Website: walmart
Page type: account-selection
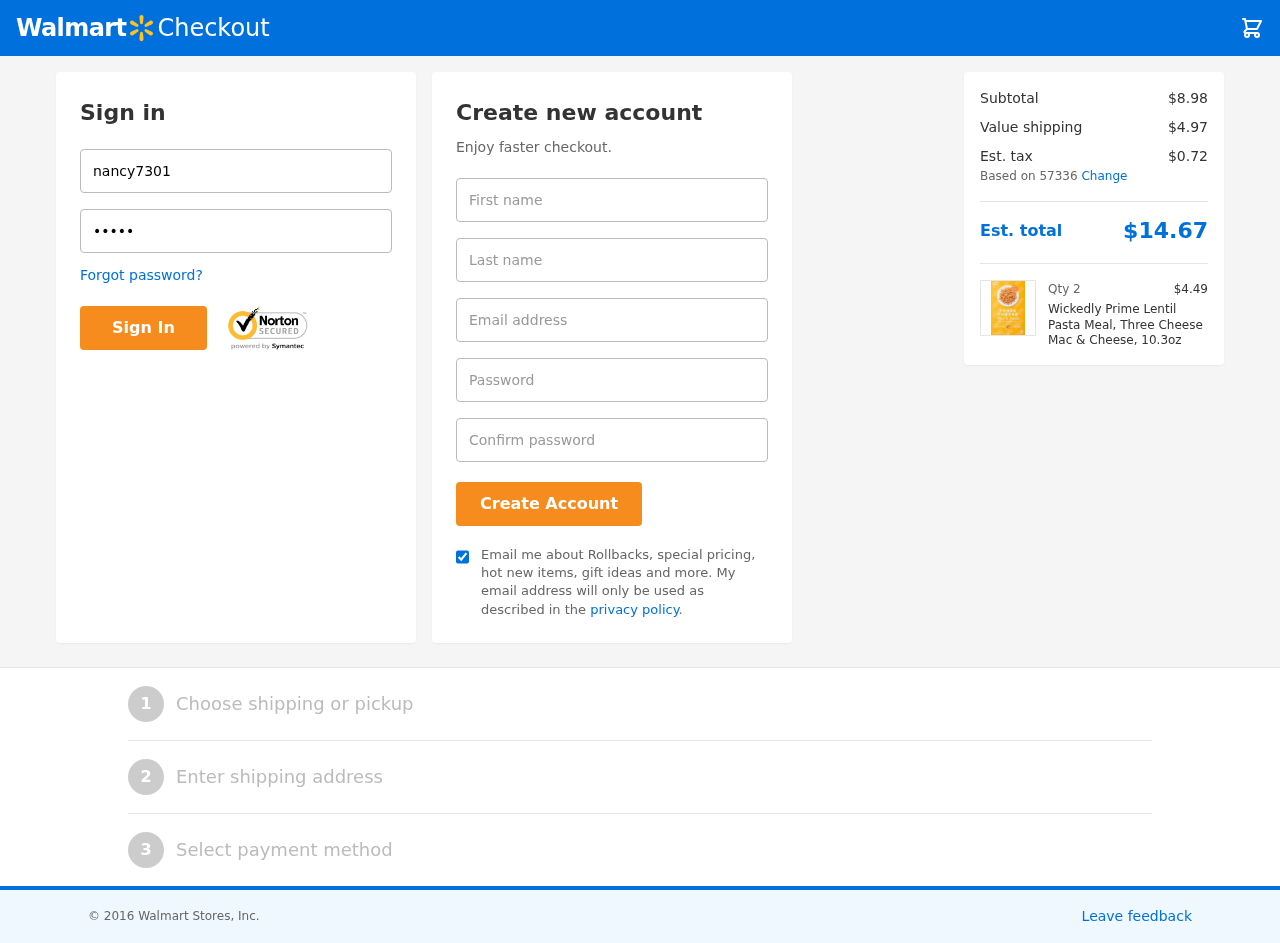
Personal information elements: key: PII_EMAIL
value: nancy_ferguson@gmail.com
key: PII_FIRSTNAME
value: Nancy
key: PII_LASTNAME
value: Ferguson
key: PII_LOGIN_USERNAME
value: nancy7301
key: PII_POSTCODE
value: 57336
Product elements: key: PRODUCT1_NAME
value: Wickedly Prime Lentil Pasta Meal, Three Cheese Mac & Cheese, 10.3oz
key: PRODUCT1_PRICE
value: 4.49
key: PRODUCT1_QUANTITY
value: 2
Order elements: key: ORDER_SUBTOTAL
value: $8.98
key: ORDER_SHIPPING_COST
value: $4.97
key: ORDER_TAX
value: $0.72
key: ORDER_TOTAL
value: $14.67